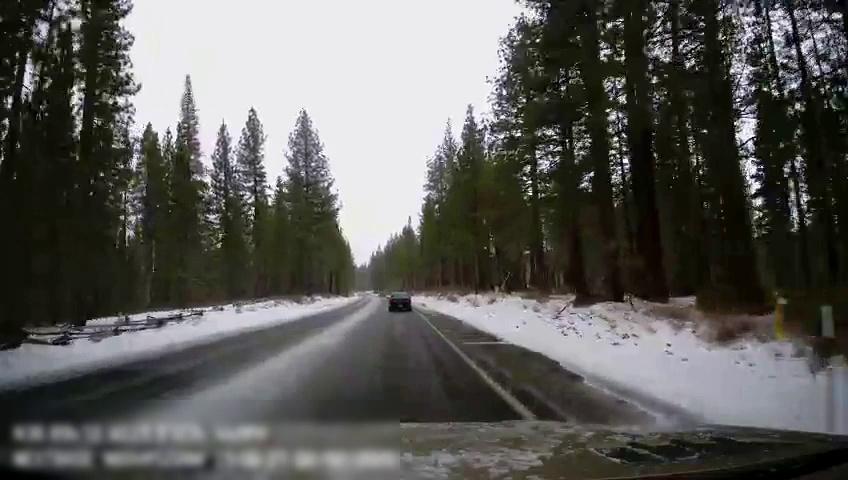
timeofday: Day
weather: Snowy
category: Drivable Space
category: Vehicles | Car
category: Lanes | Current Lane